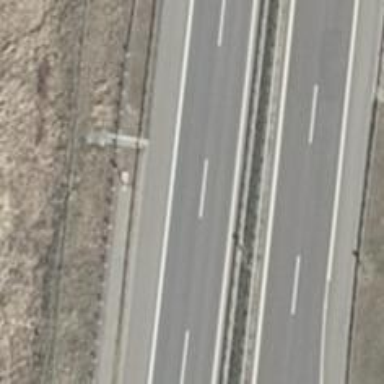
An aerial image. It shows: Asphalt motorway.